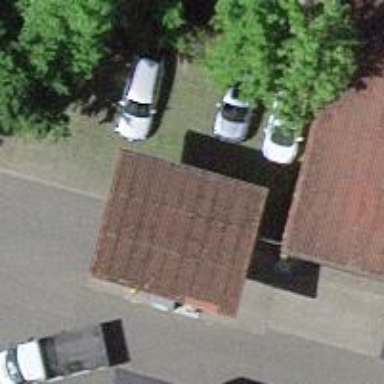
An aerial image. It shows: View of roof of building.